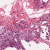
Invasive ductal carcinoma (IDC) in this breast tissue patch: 0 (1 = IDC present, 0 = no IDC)